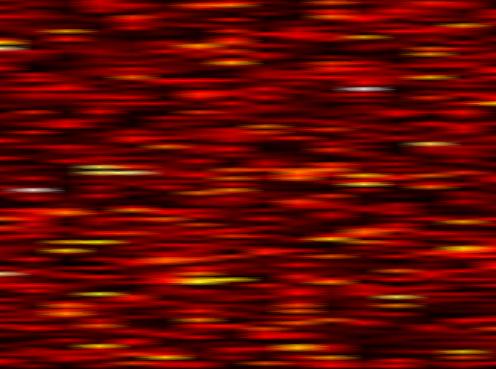
Label: WOLA